Field crop: maize
Growth stage: 2
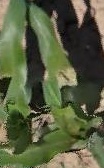
Species: maize